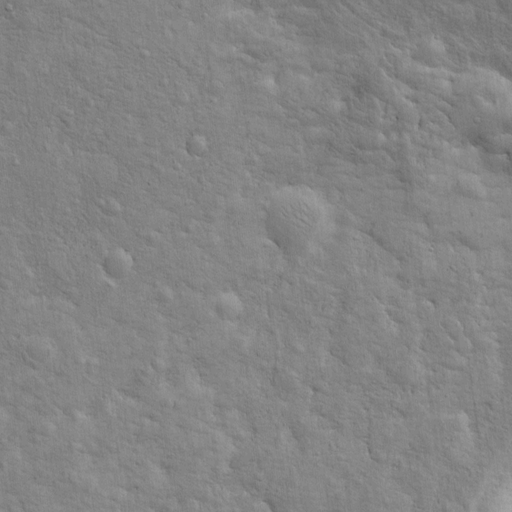
Classes present: Background, Cone